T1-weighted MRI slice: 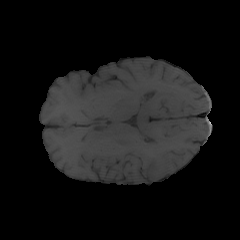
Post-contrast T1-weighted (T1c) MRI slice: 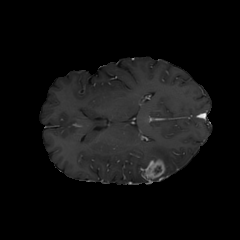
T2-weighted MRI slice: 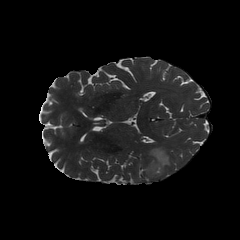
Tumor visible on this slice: yes